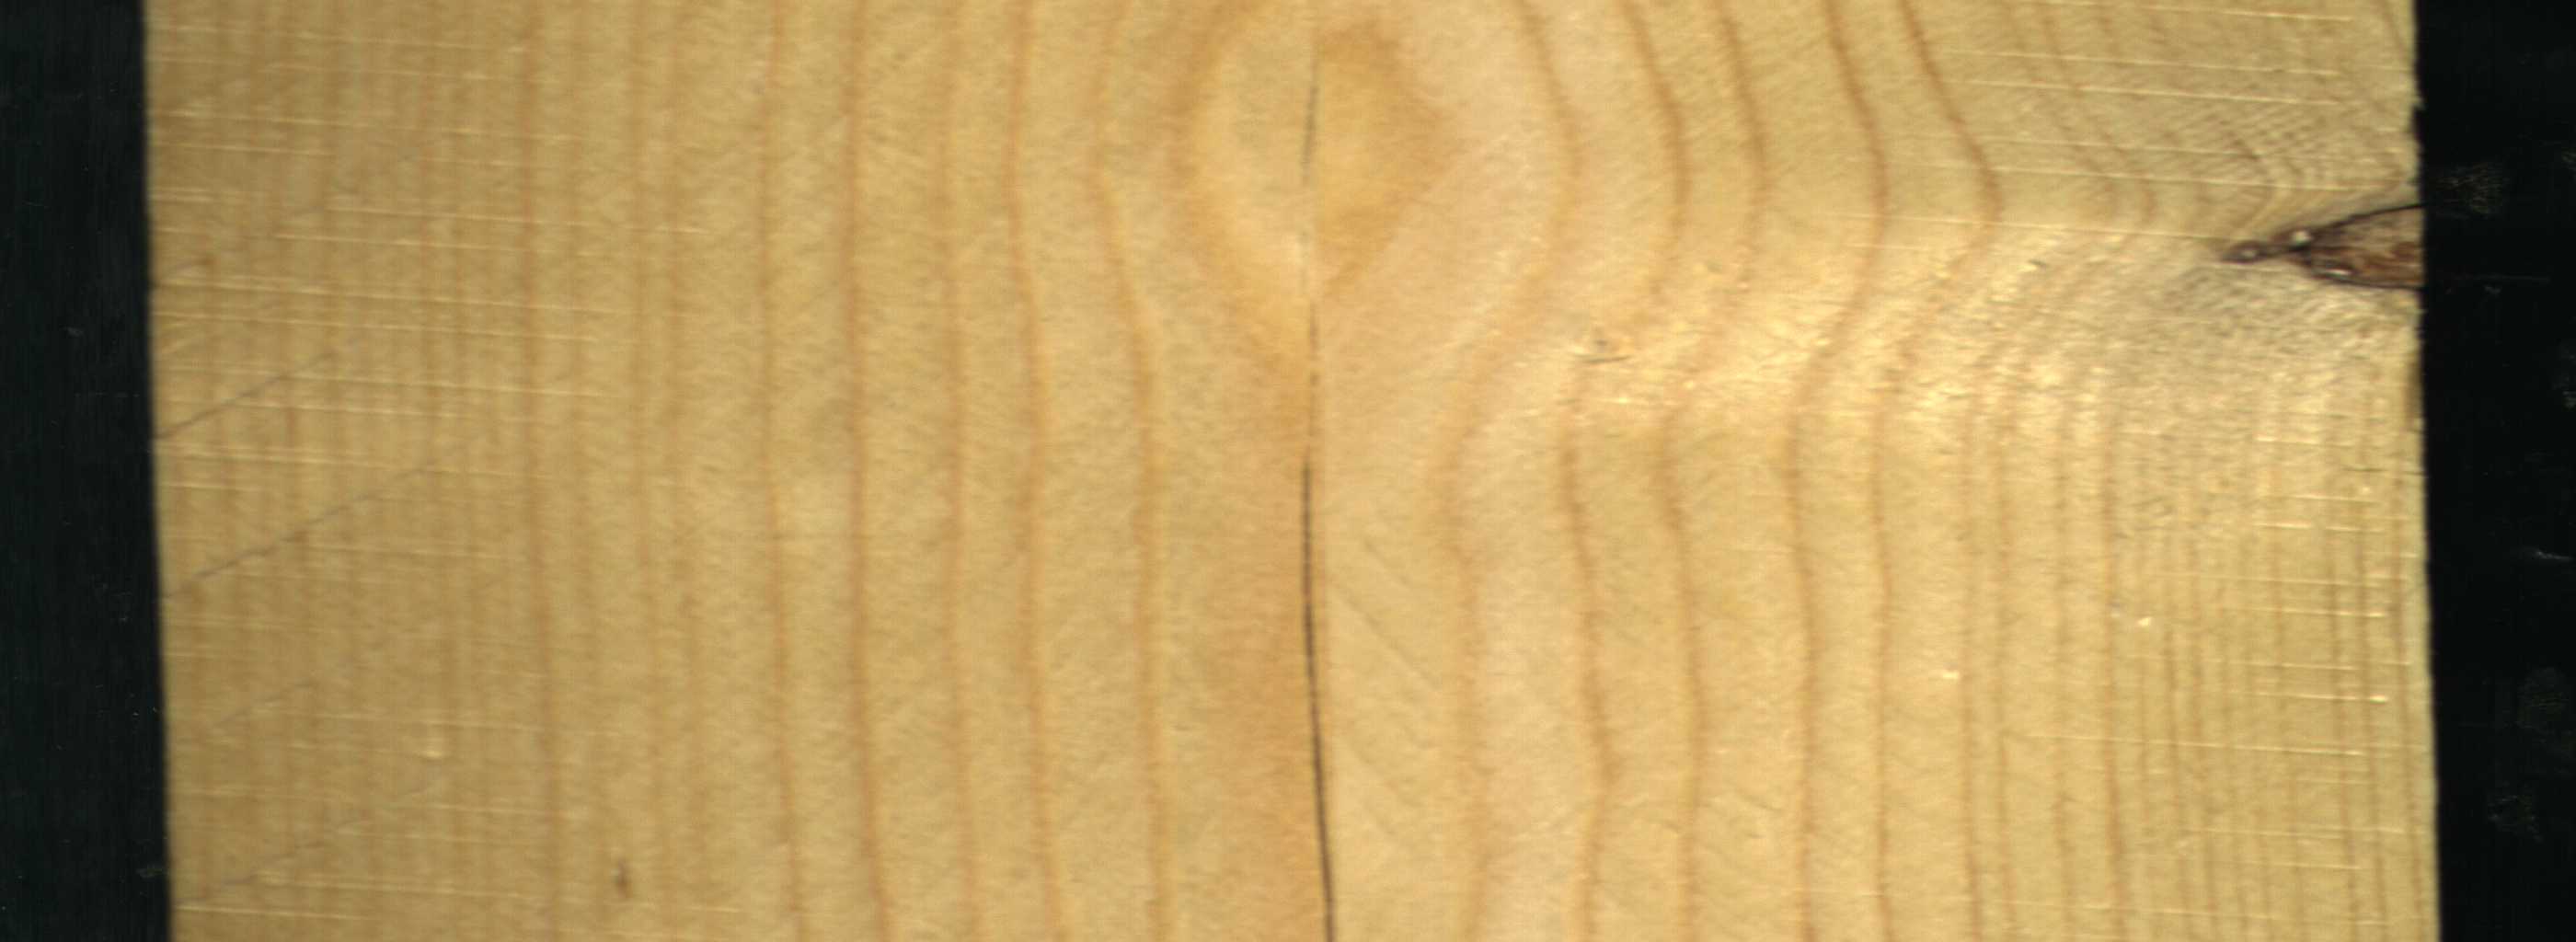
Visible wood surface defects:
Crack
Dead_Knot